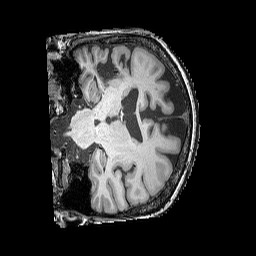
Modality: T1w
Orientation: coronal
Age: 62
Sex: female
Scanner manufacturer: siemens
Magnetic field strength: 3 T
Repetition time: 2.25 s
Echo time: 0.00411 s